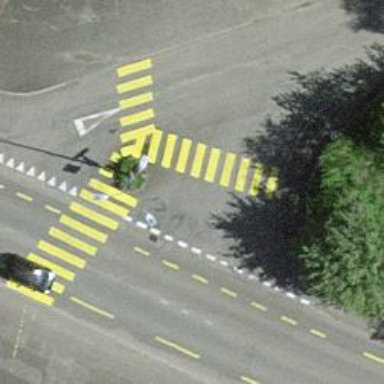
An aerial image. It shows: Crossing on the road.